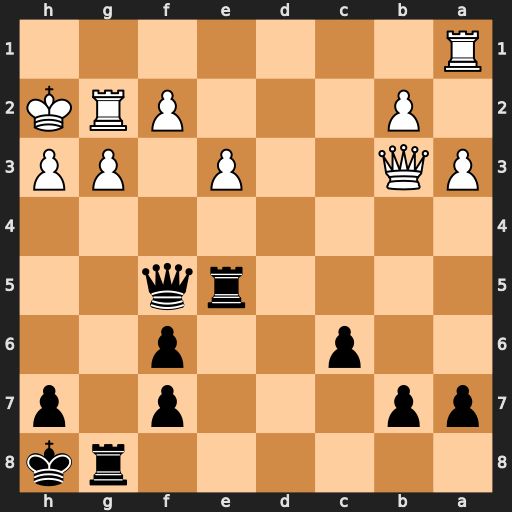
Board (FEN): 6rk/pp3p1p/2p2p2/4rq2/8/PQ2P1PP/1P3PRK/R7
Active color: b
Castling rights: -
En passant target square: -
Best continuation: Qxh3+ Kg1 Rh5